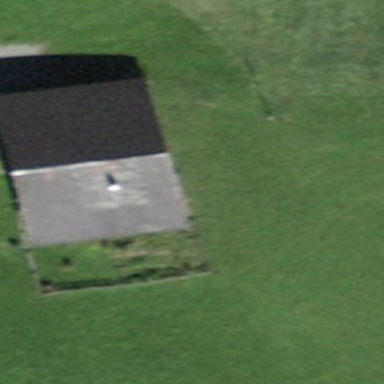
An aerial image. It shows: Farm building.